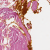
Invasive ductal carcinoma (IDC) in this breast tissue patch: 0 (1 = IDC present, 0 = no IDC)